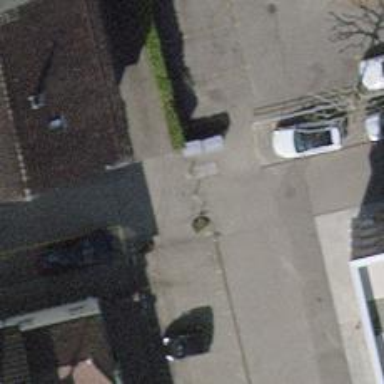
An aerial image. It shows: Bollard.